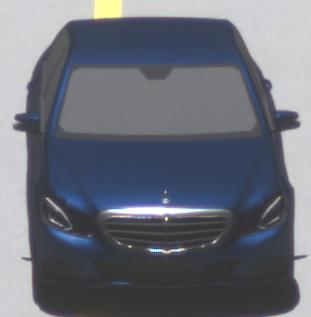
Make: Mercedes-Benz
Model: E 200
Detailed model: E-Class (212) Limousine
Model produced from: 2013/04
Model produced until: 2015/10
Doors: 4
Color: blue
Road condition: dry road
Daytime: midday
Contrast: high contrast